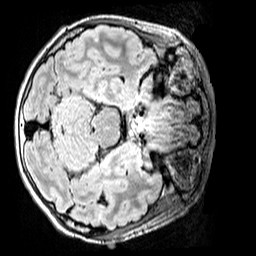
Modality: FLAIR
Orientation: axial
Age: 13
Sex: male
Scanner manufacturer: siemens
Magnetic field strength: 3 T
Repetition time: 5 s
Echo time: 0.388 s